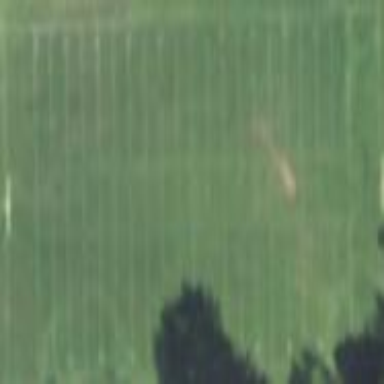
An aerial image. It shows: Pitch for American football.